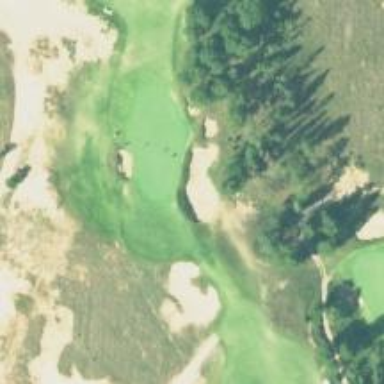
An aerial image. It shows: Golf hole.